Question: I have just noticed something strange using 'barplot' in R. Let y be the vector
'''
> y
[1] 249<PHONE> <PHONE> <PHONE> <PHONE>
'''
Using 'barplot' on 'y' I arrive at the vector of midpoints
'''
bp <- barplot(y)
'''
Plotting both bars and midpoints I notice that the bars are not centered .w.r.t. the midpoints...and this is odd; in summary, I use
'''
bp <- barplot(y)
points(bp)
'''
with

as outcome. Could you please help me solving this little puzzle? I would just have bars with centered mid-points. Thanks!
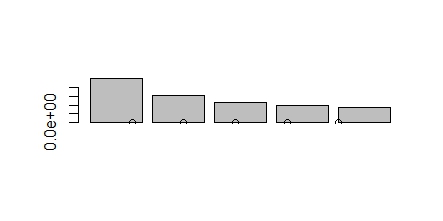
Answer: If you save the 'barplot()' result as an object you get the midpoints for the bars.
'''
bp <- barplot(y)
bp
[,1]
[1,] 0.7
[2,] 1.9
[3,] 3.1
[4,] 4.3
[5,] 5.5
'''
If you use them now in other plotting functions those midpoints should be as 'x' values. In call 'plot(bp)' they are used as 'y' values and 'x' values are sequence numbers '1,2,3,4,5' - so they do not correspond to midpoints.
Providing also 'y' values, points are plotted as expected.
'''
bp <- barplot(y)
points(bp,c(10,20,30,40,50))
'''